Field crop: maize
Growth stage: 2
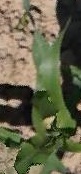
Species: maize